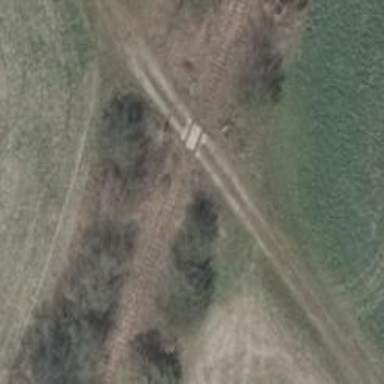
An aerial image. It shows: Railway level crossing.